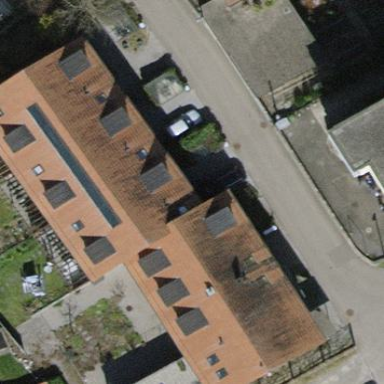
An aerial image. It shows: Building with tile roof.